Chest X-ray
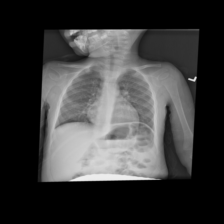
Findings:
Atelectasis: negative
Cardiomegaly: negative
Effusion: negative
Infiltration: negative
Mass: negative
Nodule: negative
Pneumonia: negative
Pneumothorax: negative
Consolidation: negative
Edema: negative
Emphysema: negative
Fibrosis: negative
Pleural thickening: negative
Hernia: negative